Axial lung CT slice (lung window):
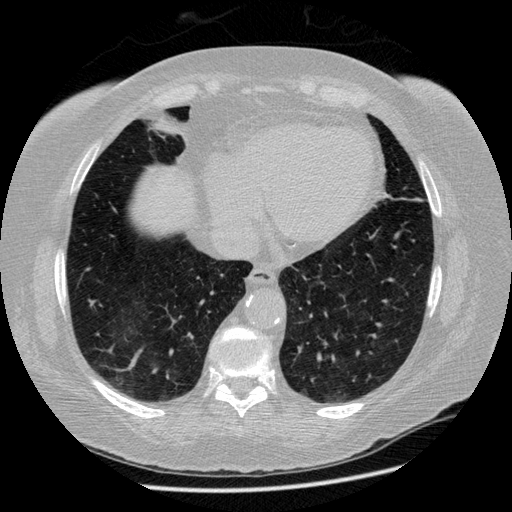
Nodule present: no